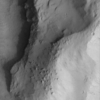
Label: not_dusty